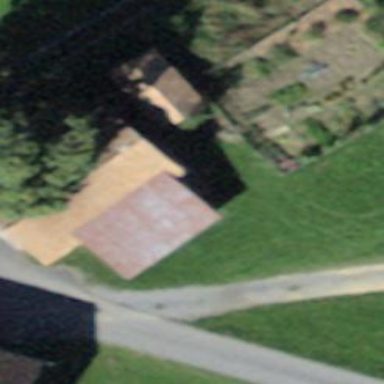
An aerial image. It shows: Shed building.